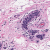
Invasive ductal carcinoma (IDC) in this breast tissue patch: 0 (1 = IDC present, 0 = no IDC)